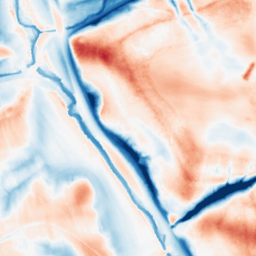
Category: edge_preserving
Decomposition family: guided
Decomposition parameters: radius: 16
eps: 0.01
Upsampling method: linear_exact
Upsampling parameters: scale: 2
Upsampling scale: 2